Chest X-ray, AP view. Patient: 57 years old, sex M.
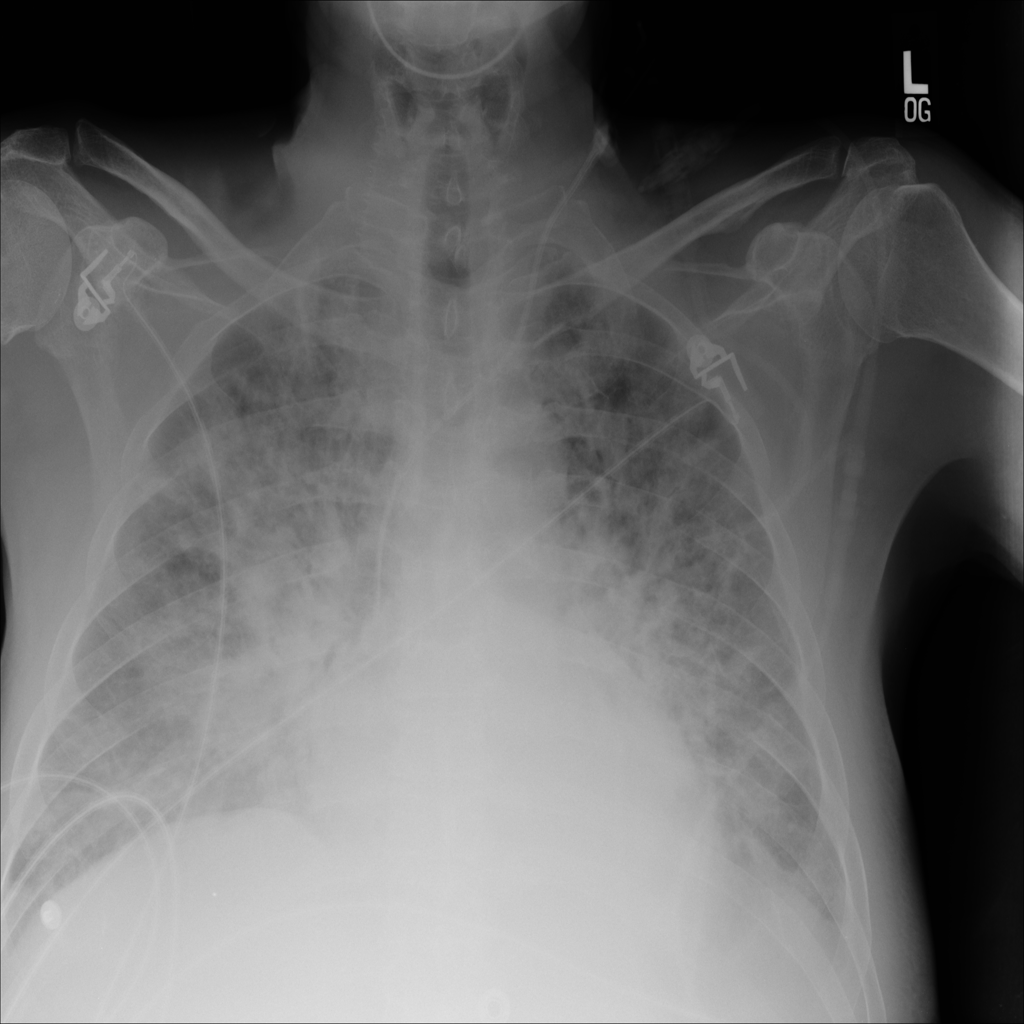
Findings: Infiltration